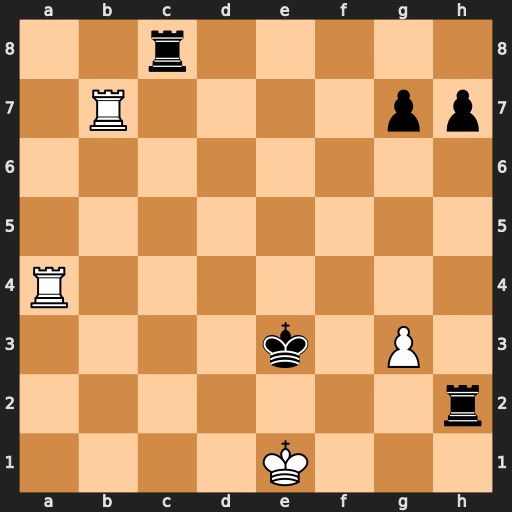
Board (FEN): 2r5/1R4pp/8/8/R7/4k1P1/7r/4K3
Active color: w
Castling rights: -
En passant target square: -
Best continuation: Rb3+ Rc3 Rxc3#